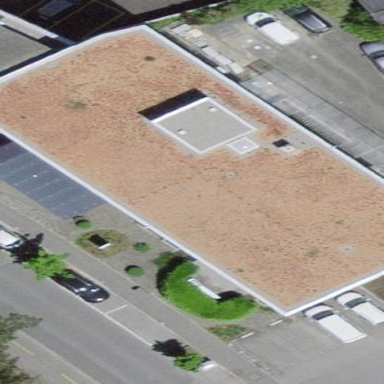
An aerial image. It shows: Office building with flat roof.